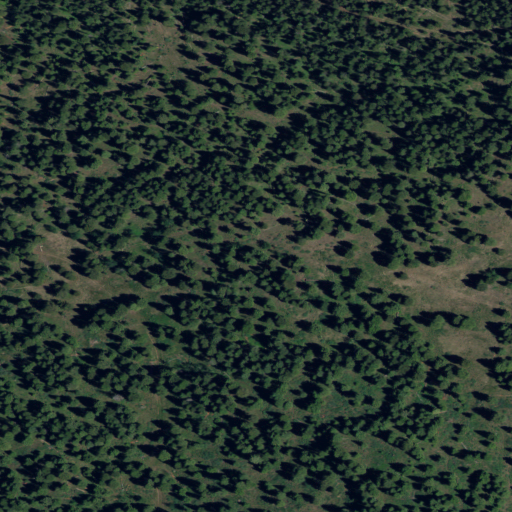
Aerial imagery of ridge(s) in Idaho named Sheridan Ridge containing evergreen forest and shrub